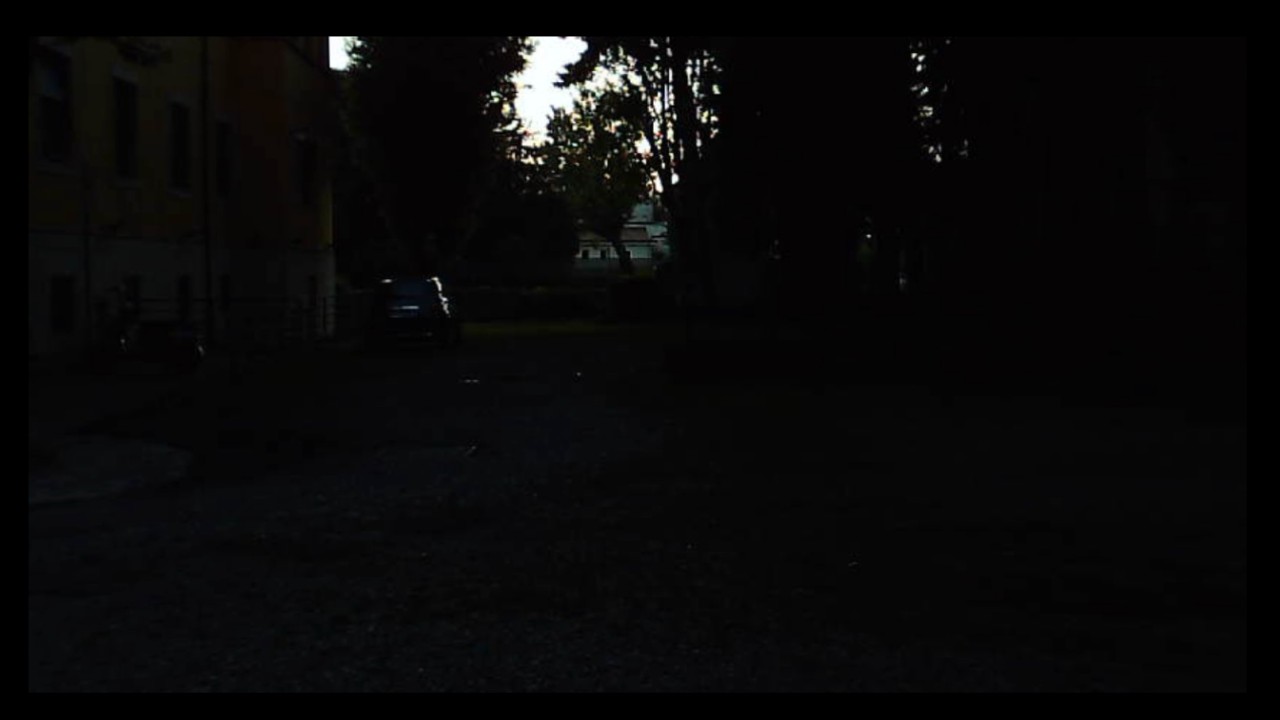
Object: DarwinFPV cineape20